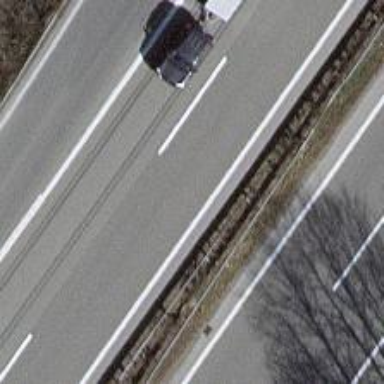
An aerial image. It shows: Asphalt motorway link.